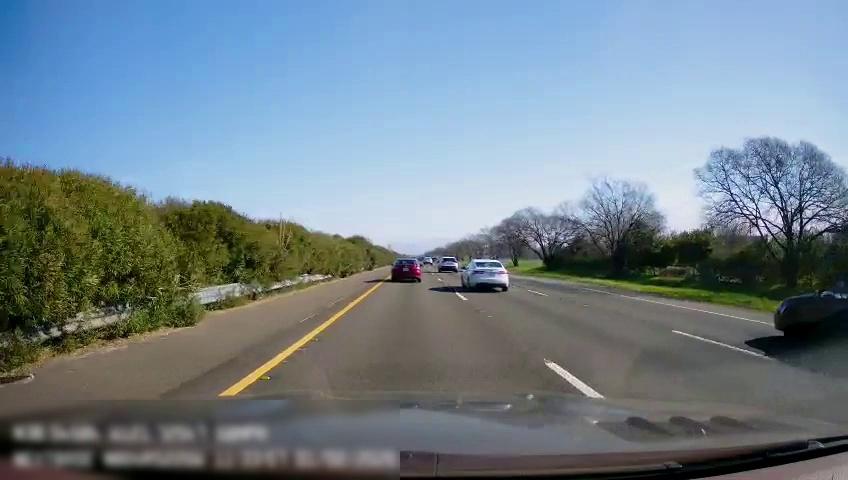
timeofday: Day
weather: Sunny
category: Drivable Space
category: Vehicles | Car
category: Vehicles | Car
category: Vehicles | Car
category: Vehicles | Car
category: Lanes | Current Lane
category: Lanes | Current Lane
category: Lanes | Alternate Lane
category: Lanes | Alternate Lane